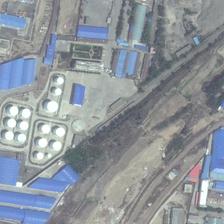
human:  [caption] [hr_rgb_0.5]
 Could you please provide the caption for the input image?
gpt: a road is under repair with some buildings beside .

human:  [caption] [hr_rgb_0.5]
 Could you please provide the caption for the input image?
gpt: many blue buildings are around some white tanks .

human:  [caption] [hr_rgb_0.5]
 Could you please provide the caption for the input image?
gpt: many blue buildings and some white storange are around some white storange tanks .

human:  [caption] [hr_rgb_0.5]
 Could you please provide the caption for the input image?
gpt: a curved river with grey water through many blue jars .

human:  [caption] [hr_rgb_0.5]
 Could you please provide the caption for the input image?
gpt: some white storage tanks are semi-surrounded by many blue simple workshop .